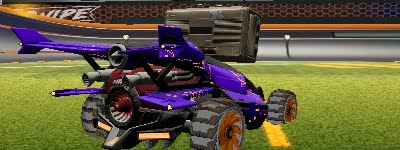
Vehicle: aftershock